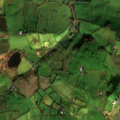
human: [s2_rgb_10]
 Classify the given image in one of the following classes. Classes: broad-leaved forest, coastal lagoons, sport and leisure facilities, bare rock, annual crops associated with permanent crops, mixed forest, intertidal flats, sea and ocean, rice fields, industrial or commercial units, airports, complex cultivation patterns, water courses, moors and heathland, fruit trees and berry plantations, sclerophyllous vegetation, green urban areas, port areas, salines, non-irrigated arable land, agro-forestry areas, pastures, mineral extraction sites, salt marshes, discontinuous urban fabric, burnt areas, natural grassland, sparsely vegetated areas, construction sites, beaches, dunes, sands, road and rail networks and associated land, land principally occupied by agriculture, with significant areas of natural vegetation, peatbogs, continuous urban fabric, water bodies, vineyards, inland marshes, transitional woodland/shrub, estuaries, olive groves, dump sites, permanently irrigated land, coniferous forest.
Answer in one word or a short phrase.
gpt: pastures